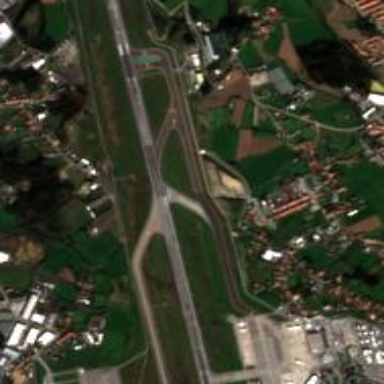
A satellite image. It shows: International public aerodrome.